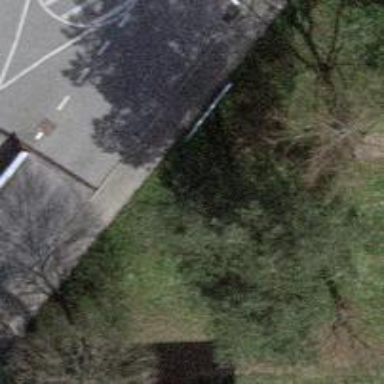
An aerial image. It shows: Evergreen tree with needle-leaved leaves.